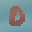
Label: 0